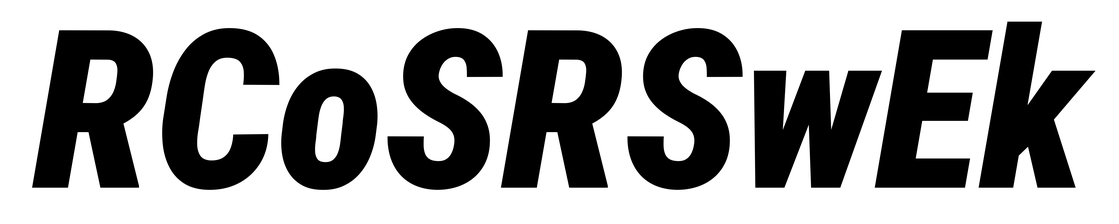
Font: Roboto-Italic_Condensed_Black_Italic